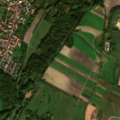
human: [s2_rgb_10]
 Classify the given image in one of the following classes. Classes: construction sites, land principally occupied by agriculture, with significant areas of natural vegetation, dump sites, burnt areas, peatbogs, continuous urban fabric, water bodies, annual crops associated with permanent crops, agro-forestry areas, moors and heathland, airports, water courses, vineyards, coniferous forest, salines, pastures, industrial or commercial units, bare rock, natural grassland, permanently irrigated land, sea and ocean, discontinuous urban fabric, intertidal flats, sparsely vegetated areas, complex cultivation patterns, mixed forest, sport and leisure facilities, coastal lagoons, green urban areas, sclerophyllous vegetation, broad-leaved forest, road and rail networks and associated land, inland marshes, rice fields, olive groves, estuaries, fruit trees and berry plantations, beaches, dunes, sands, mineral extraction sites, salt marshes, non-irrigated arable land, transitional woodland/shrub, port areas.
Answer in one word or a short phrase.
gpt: discontinuous urban fabric, non-irrigated arable land, pastures, land principally occupied by agriculture, with significant areas of natural vegetation, broad-leaved forest